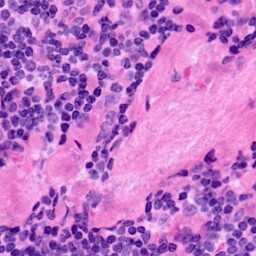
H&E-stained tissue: LymphNode